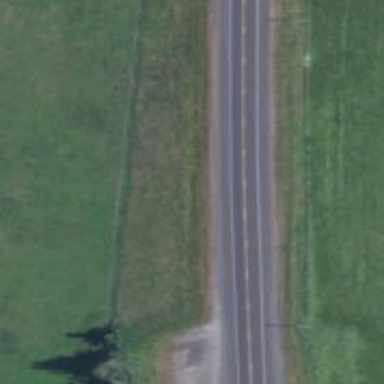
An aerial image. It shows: Asphalt road classified as trunk highway.